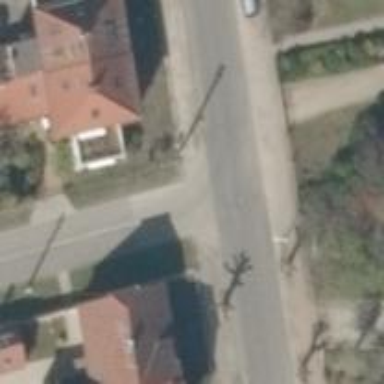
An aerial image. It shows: Residential road.